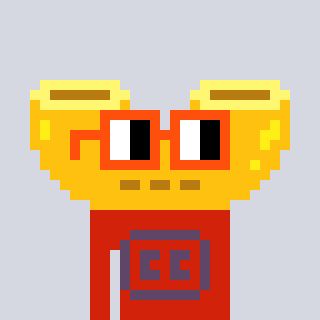
a pixel art character with square orange glasses, a macaroni-shaped head and a red-colored body on a cool background